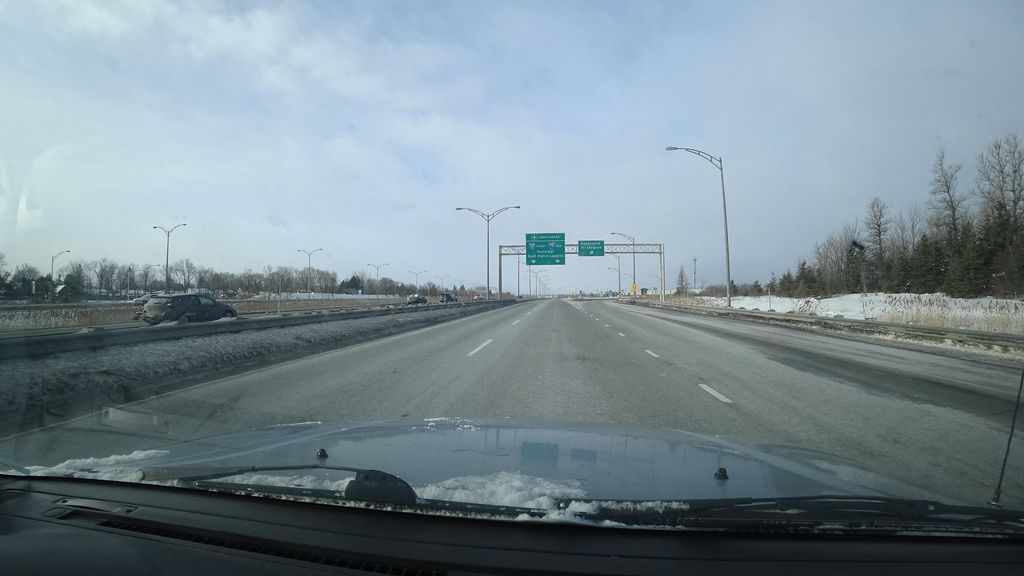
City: quebec_city